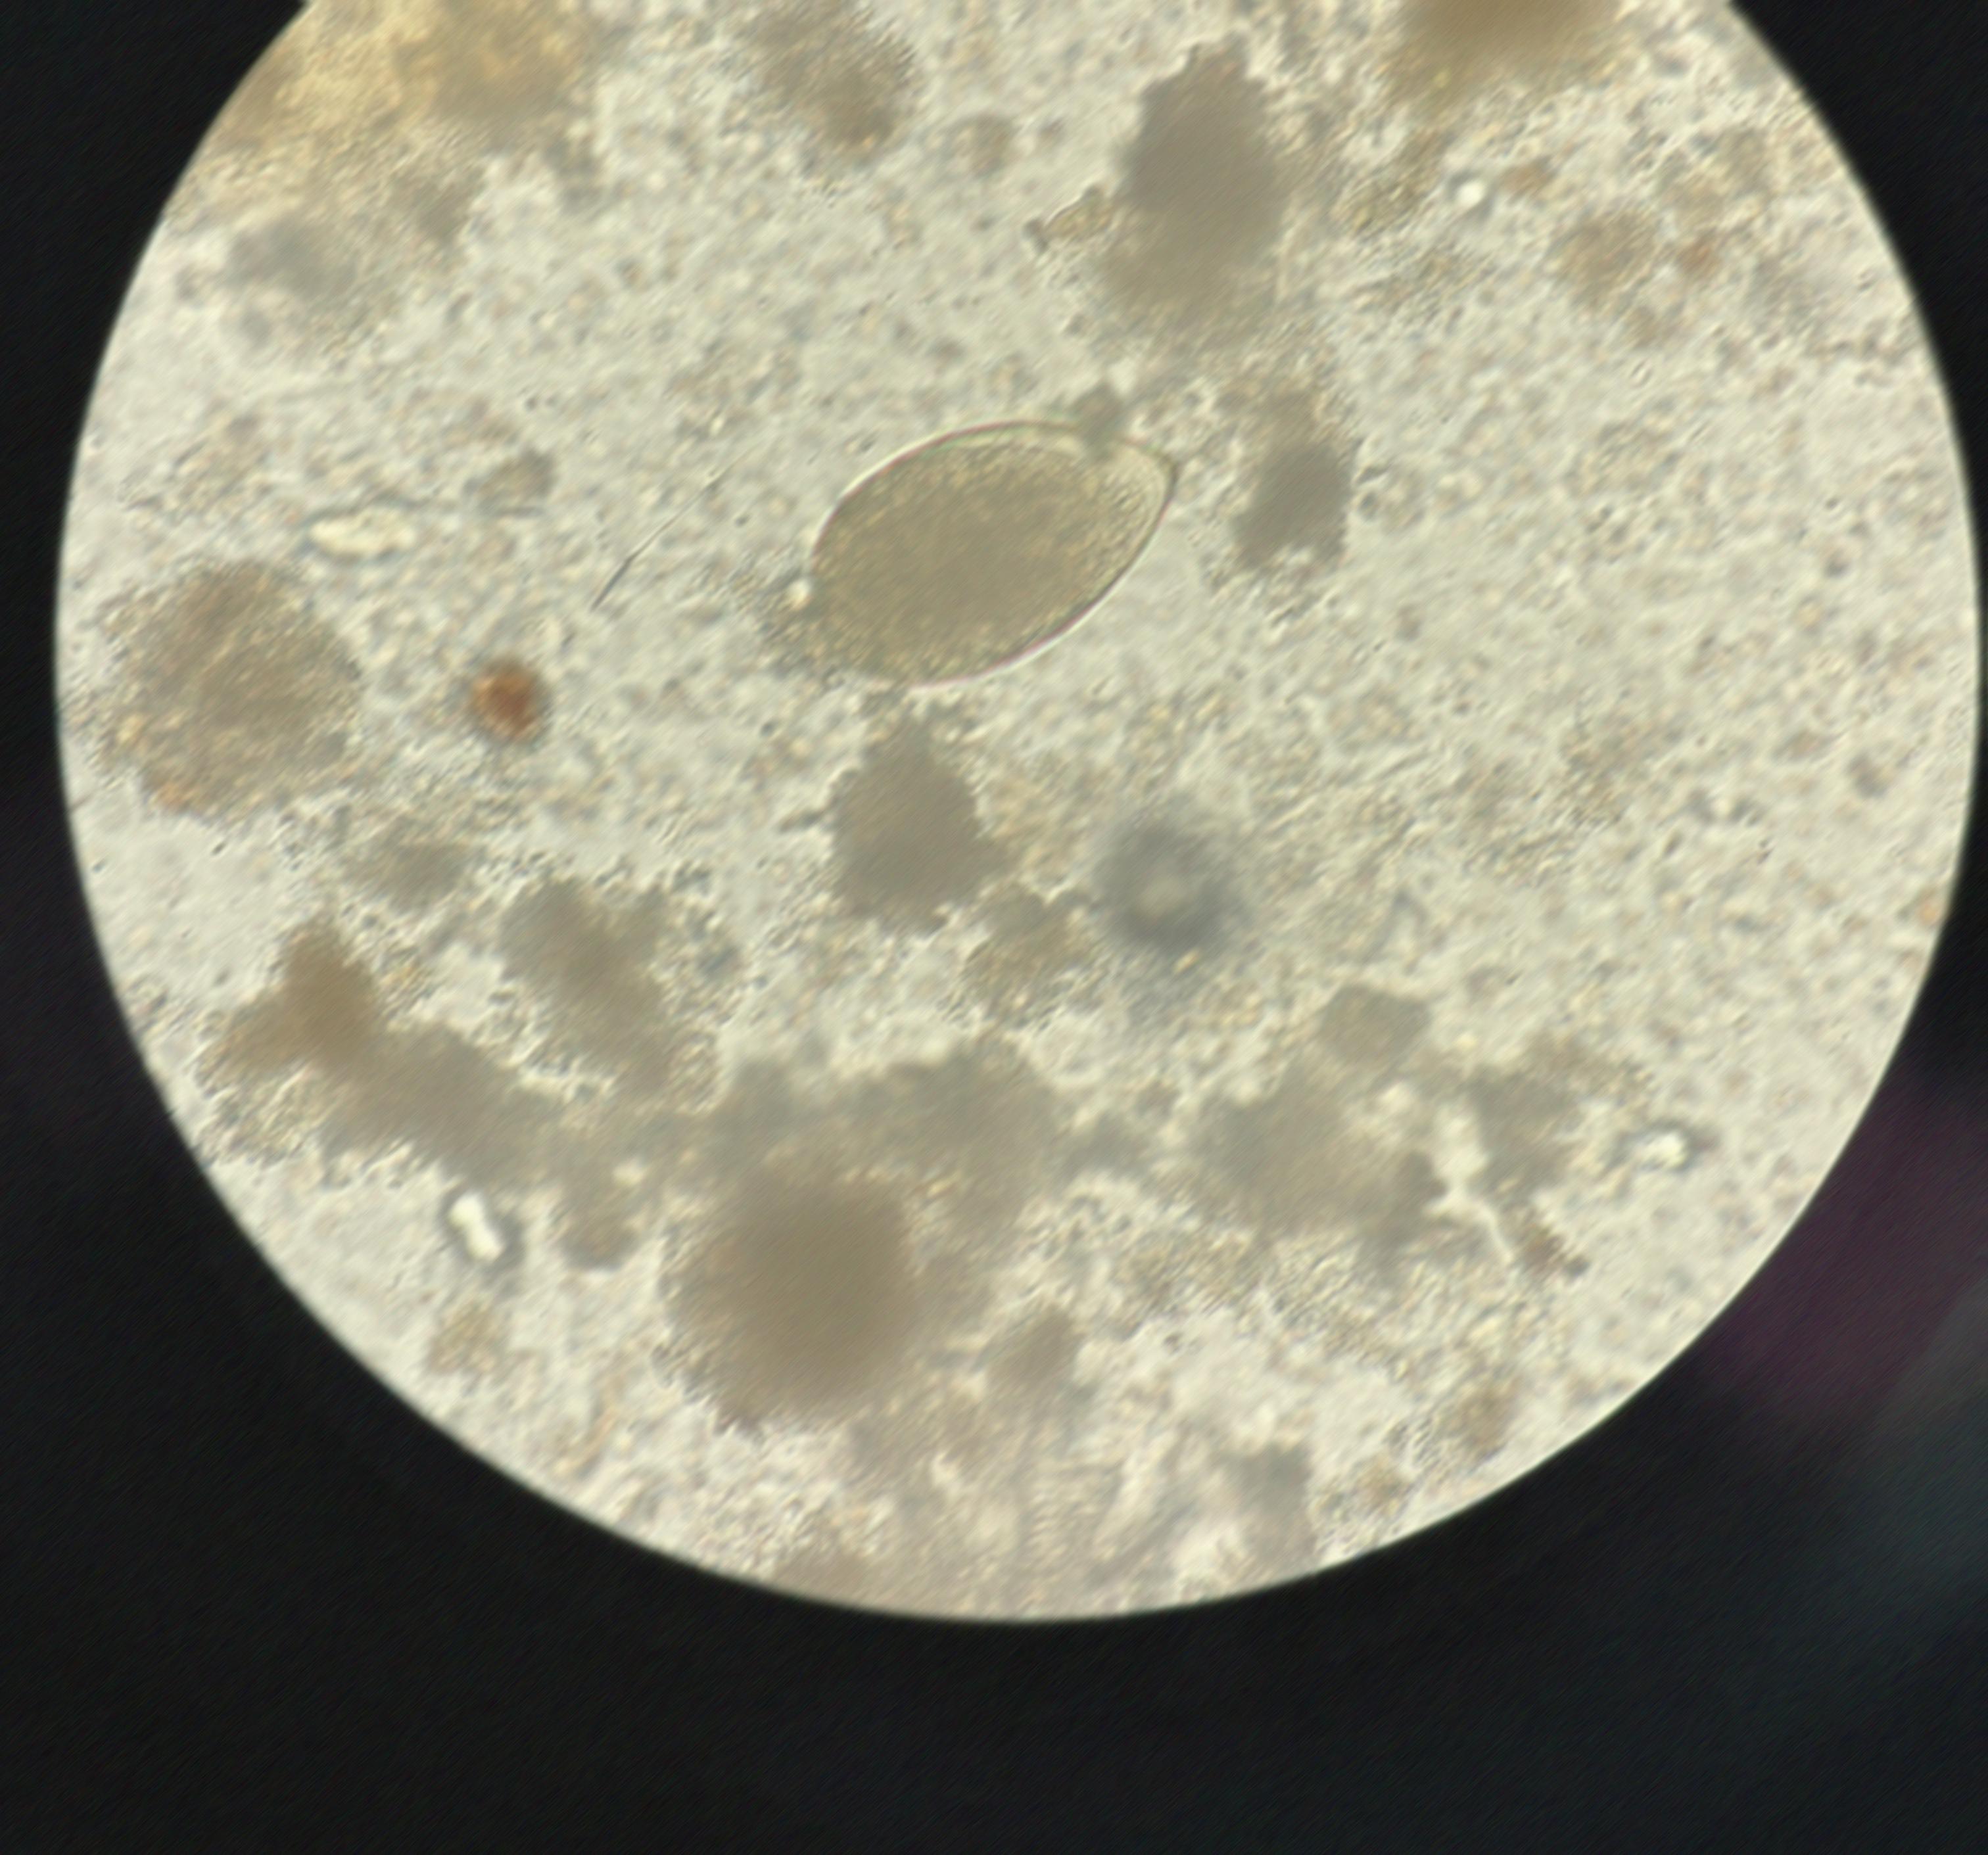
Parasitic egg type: Fasciolopsis buski